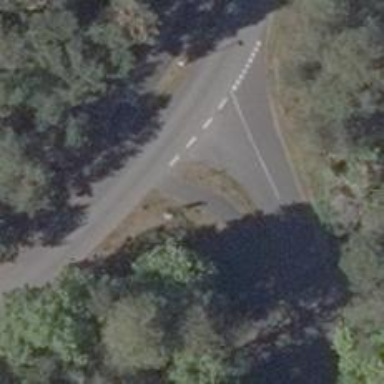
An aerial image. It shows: Road with "give way" sign.